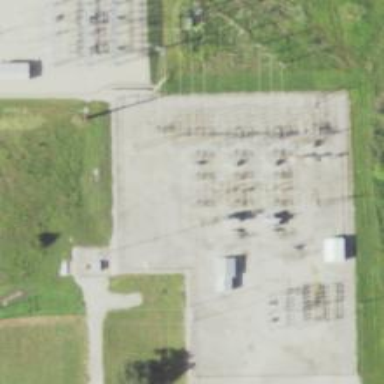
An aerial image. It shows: Industrial area with power substation.